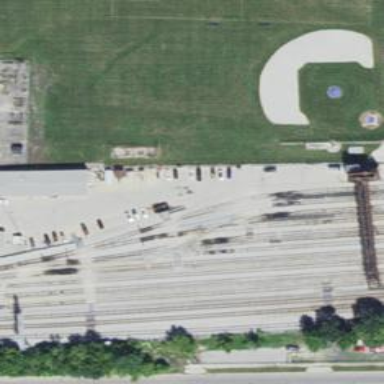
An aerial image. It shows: Railway yard in service.